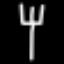
Label: fork